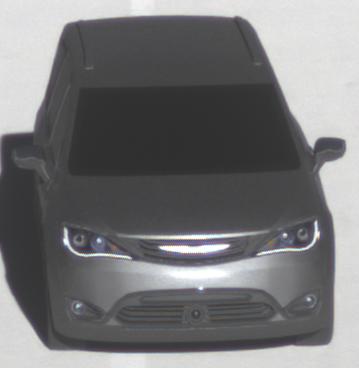
Make: Chrysler
Model: Pacifica
Detailed model: -
Model produced from: 2016
Model produced until: 2020
Doors: 5
Color: gray
Road condition: dry road
Daytime: morning or afternoon
Contrast: high contrast